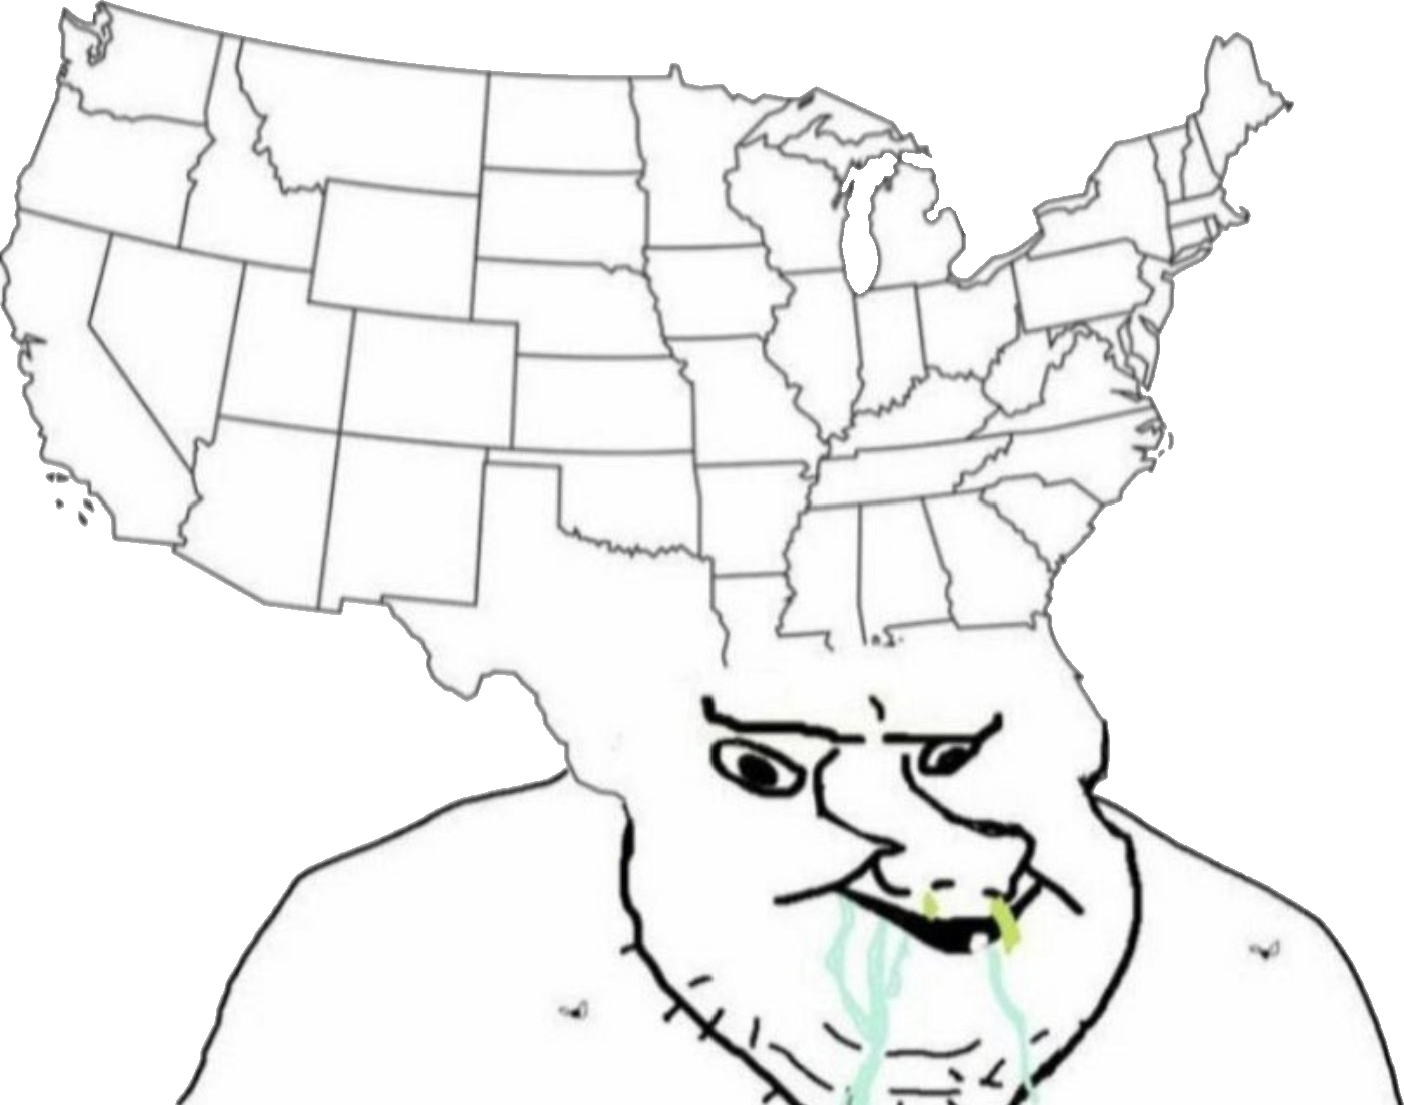
Label: 5_Brainlet